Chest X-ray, PA view. Patient: 64 years old, sex M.
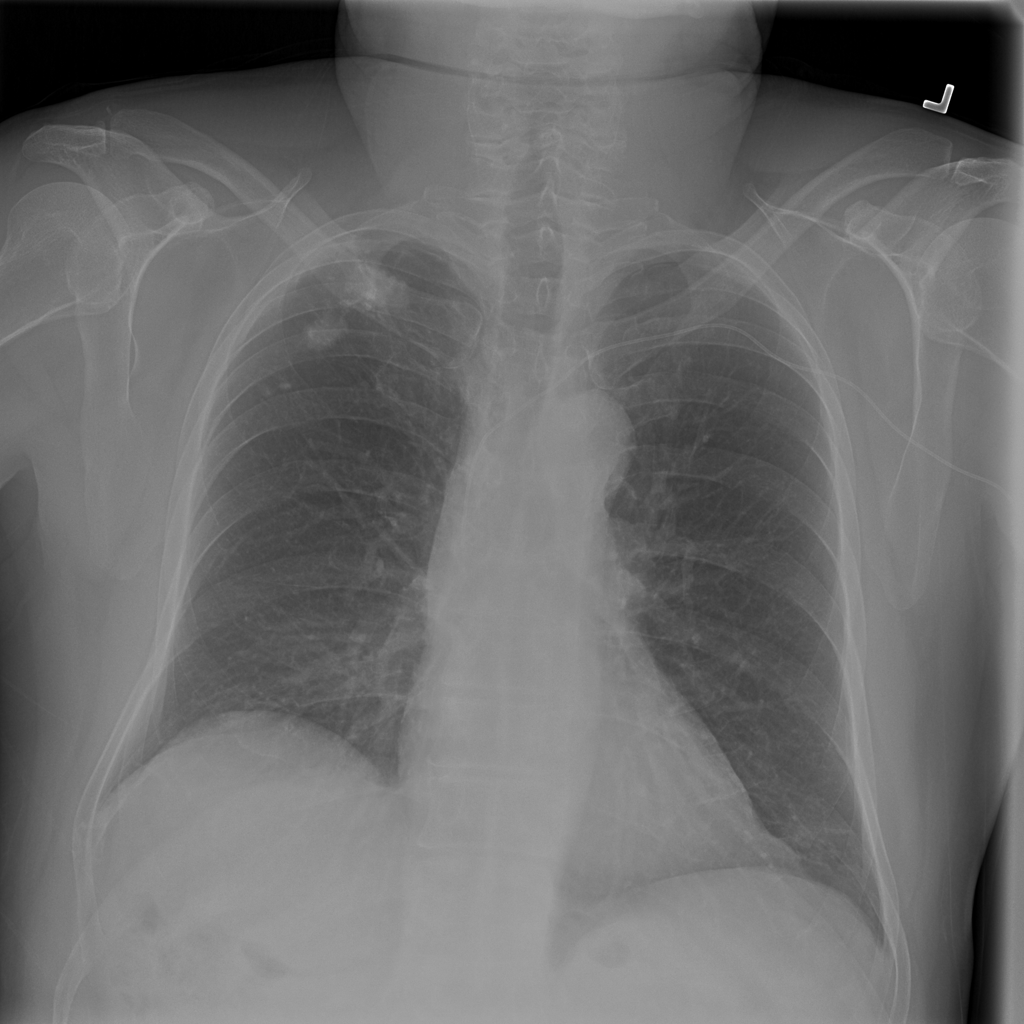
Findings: Atelectasis, Infiltration, Mass, Nodule